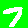
Digit: 7